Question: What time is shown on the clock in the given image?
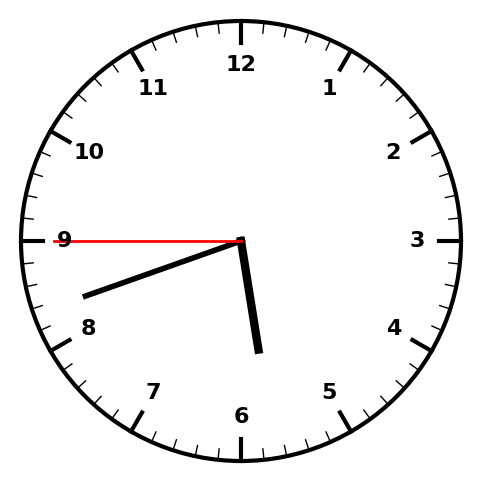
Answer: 05:41:45